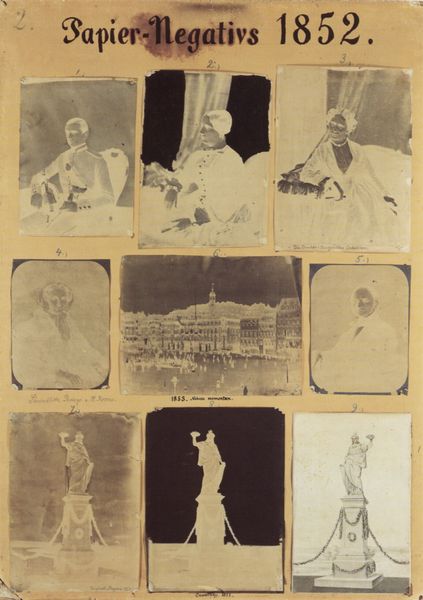
Titel: Lehrtafel Nr. 2 zum kalotypischen Negativ. Aufnahmen: Dresden
Künstler: Deutscher Photograph
Standort: Dresden
Institution: Technische Universität
Schlagwörter: mann, weiß, fluss, frauen, menschen, see, stadt, braun, frau, grau, laterne, männer, schwarz, skizze, zeichnung, gebäude, haus, beige, architektur, mensch, portrait, porträt, häuser, figur, turm, statue, schrift, bilder, fotos, papier, sofa, ansicht, platz, figuren, kuppel, tafel, jahreszahl, foto, fotografie, photographie, stadtansicht, belichtung, porträts, denkmal, seite, schwarzweiß, plakat, überschrift, portraits, photo, poster, karton, negativ, dresden, abzug, abgerundet, neun, denkmäler, sitzten, fotografien, photos, album, negative, photographien, fotoalbum, denkmale, abzüge, 1852